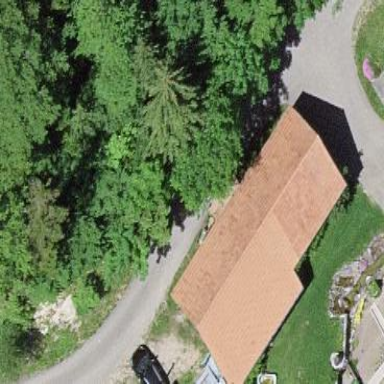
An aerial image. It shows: Barn.